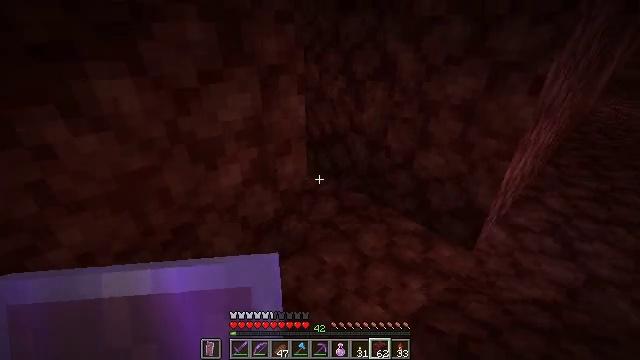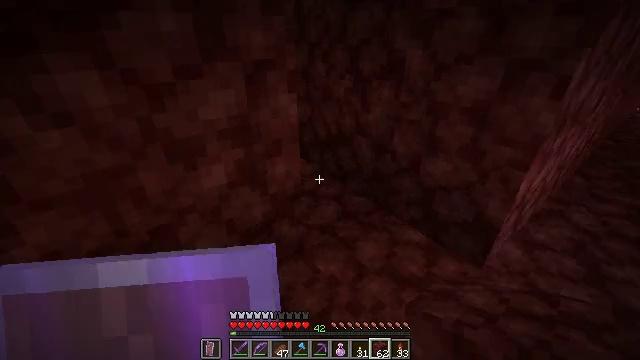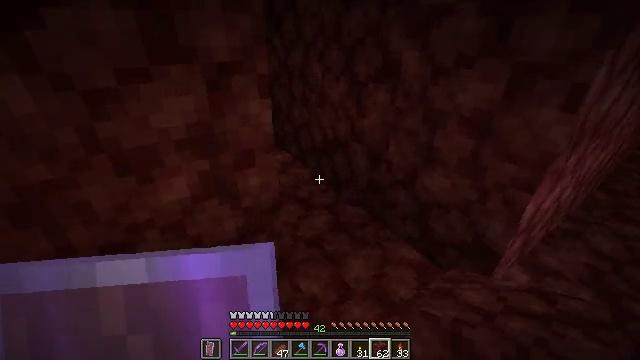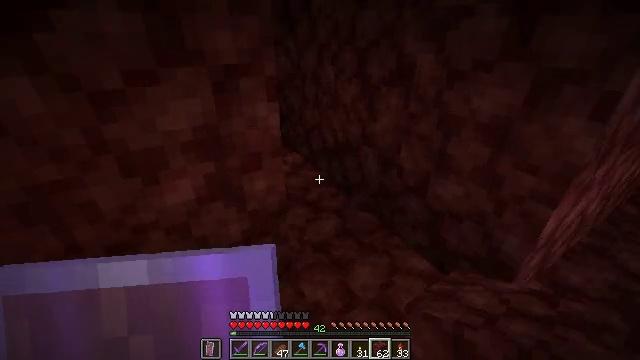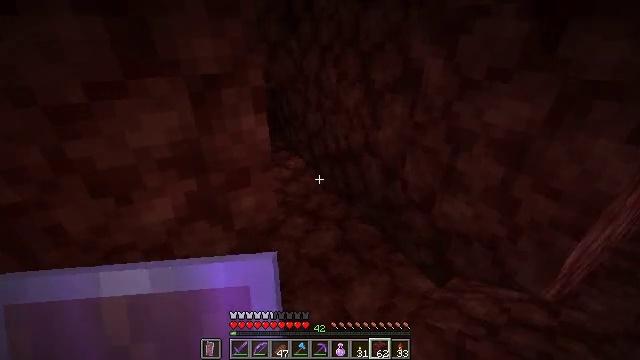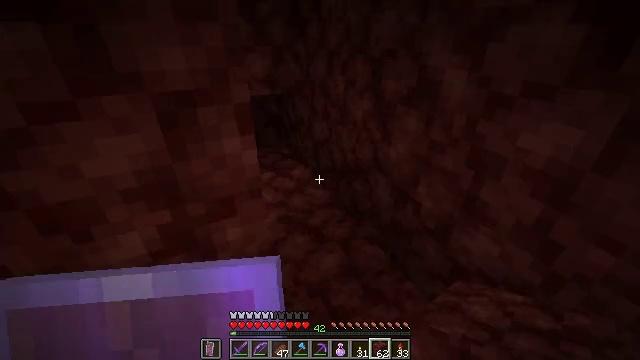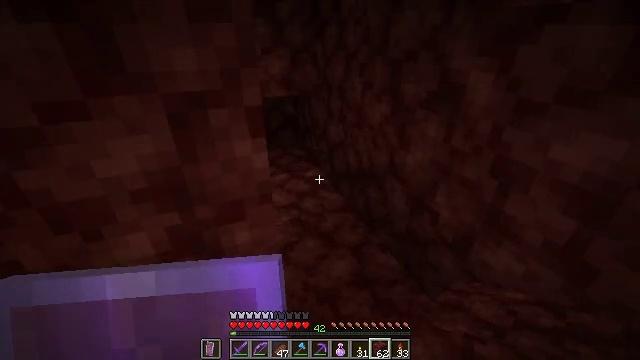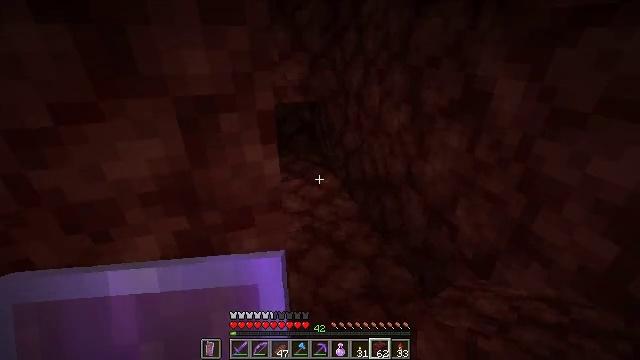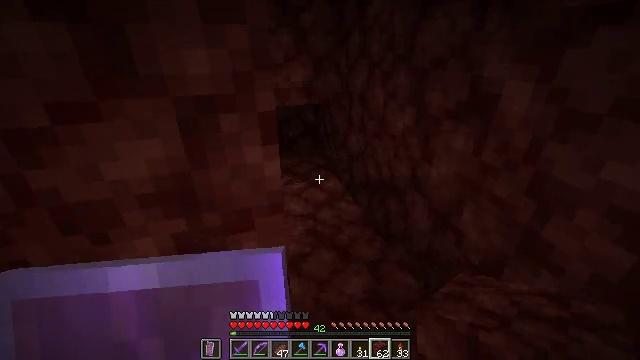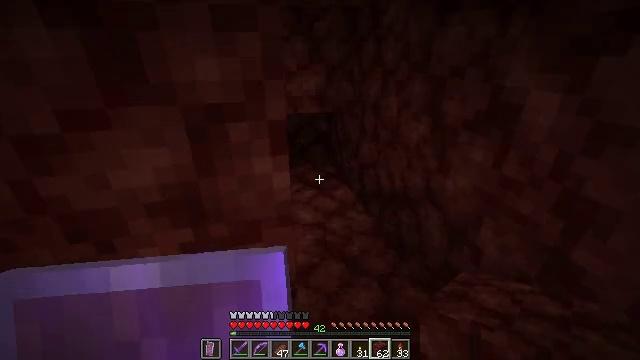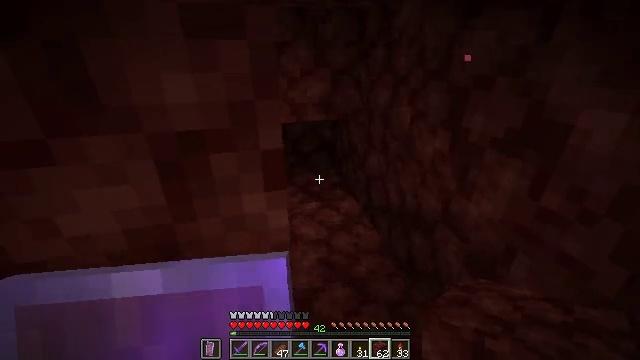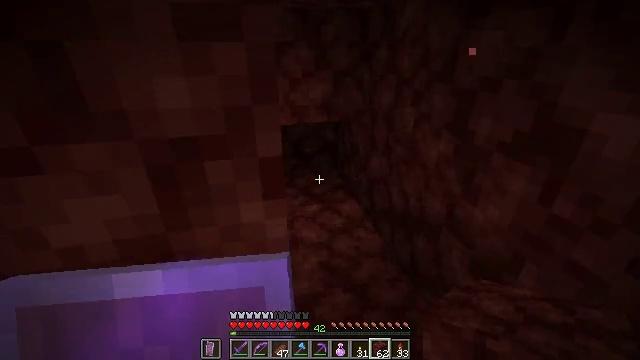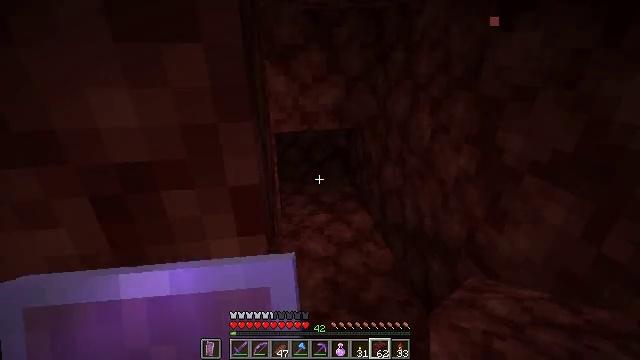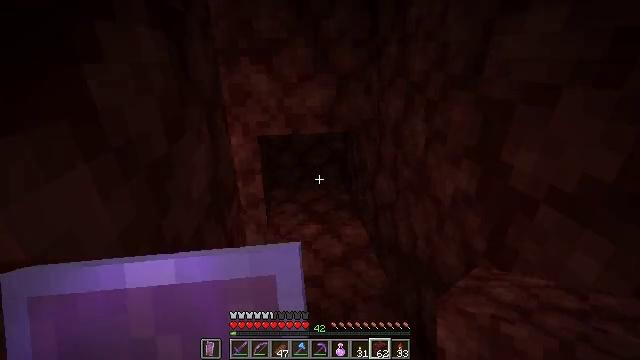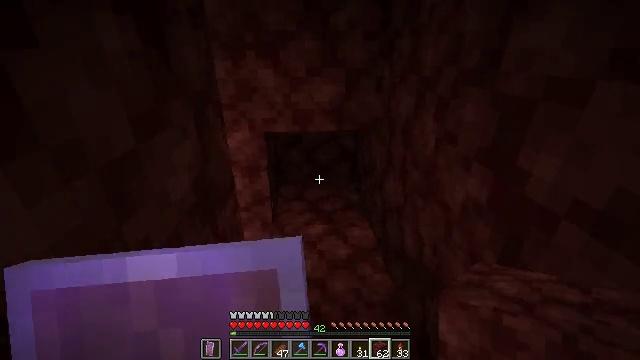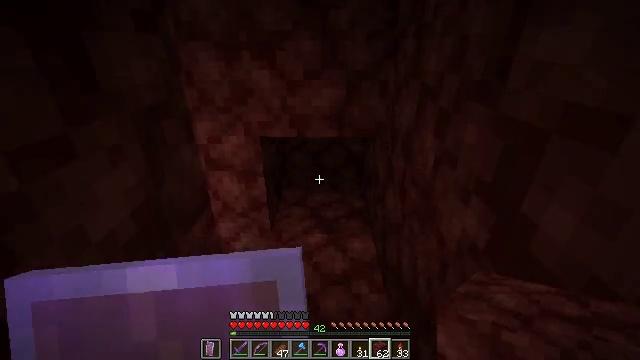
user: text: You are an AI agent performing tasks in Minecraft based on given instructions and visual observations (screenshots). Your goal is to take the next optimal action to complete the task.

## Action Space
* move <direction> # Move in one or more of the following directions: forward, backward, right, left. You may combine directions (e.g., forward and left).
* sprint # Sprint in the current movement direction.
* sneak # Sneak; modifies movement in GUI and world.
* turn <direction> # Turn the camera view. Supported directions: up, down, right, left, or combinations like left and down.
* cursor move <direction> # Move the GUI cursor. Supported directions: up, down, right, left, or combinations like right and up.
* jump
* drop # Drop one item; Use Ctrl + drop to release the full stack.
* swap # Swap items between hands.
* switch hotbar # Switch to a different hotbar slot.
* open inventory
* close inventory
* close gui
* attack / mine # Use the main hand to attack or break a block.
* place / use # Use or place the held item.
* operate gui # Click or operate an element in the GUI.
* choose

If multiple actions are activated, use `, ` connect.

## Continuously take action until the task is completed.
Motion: motion action
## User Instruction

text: mine block cyan shulker box
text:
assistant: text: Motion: move forward and move right, turn left
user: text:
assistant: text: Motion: move forward and move right, turn left
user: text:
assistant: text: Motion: move forward, turn left
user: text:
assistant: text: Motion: move forward, turn left
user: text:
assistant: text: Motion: turn left
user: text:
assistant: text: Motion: turn left
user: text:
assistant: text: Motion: turn left and up
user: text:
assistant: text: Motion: turn left
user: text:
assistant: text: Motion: move forward, turn left and up
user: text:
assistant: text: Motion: move forward
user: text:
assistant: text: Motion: move forward and move right
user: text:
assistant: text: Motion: move forward and move right, turn left
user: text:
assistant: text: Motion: move forward and move right, turn left
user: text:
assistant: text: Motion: move forward and move right, turn left
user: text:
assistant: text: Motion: move forward and move right, turn left
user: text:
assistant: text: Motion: move forward and move right, turn left
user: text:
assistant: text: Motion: move forward and move right
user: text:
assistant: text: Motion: move forward
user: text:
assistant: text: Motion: move forward, turn left and down
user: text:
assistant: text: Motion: turn left and down
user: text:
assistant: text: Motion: turn left and down
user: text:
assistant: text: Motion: turn left and down
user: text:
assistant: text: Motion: move right, turn left and down
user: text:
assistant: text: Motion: move right, turn left and down
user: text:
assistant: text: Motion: move right, turn left and down
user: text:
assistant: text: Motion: move right, turn left and down
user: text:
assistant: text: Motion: move right, turn left and down
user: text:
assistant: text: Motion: move right, turn left and down
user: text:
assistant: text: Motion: turn left and down
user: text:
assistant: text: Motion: turn left